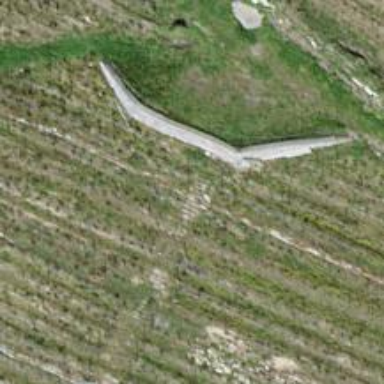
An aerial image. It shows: Retaining wall.